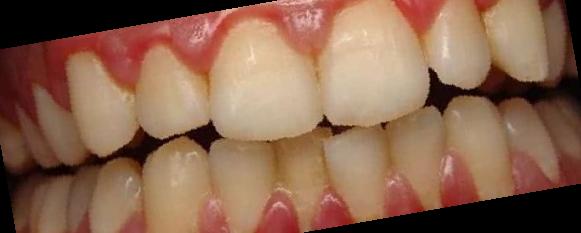
Condition: Gingivitis